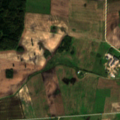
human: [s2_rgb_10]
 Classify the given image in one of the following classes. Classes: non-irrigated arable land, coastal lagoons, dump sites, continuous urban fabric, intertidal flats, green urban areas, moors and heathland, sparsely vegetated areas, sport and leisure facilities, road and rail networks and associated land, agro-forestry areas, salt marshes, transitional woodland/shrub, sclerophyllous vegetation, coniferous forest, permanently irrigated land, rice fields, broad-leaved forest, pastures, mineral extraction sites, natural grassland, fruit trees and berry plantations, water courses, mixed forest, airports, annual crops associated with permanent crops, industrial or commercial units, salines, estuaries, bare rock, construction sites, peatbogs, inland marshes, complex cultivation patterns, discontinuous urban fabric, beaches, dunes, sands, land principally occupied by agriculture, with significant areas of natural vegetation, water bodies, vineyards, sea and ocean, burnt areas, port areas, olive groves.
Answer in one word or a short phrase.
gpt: discontinuous urban fabric, non-irrigated arable land, complex cultivation patterns, mixed forest